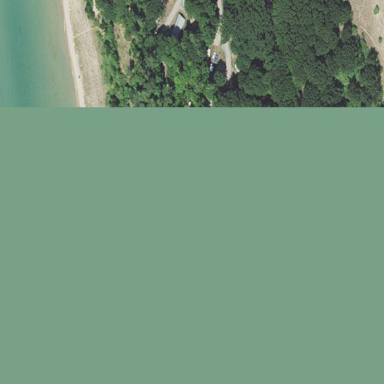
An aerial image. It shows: Campsite for tourism.